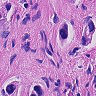
Metastatic tissue present: yes